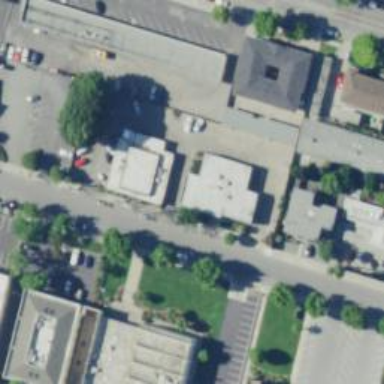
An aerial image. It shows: Healthcare clinic.